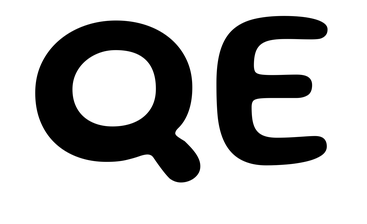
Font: Gluten_Medium